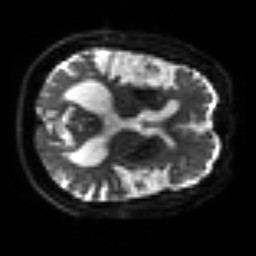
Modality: sbref
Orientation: axial
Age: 69
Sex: male
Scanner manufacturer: siemens
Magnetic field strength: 3 T
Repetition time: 3.2 s
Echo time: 0.081 s